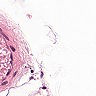
Metastatic tissue present: no